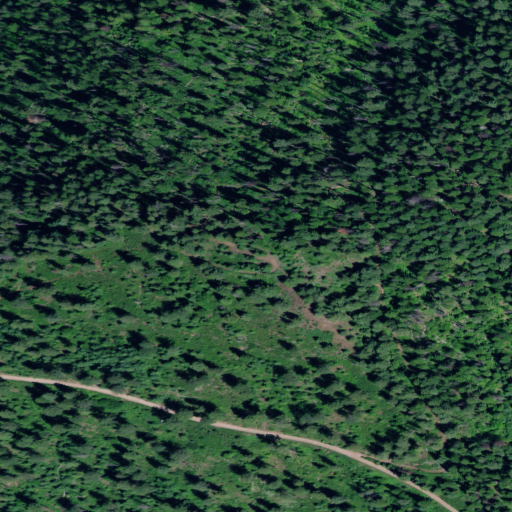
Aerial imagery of mountain in Idaho named Dago Peak containing only evergreen forest